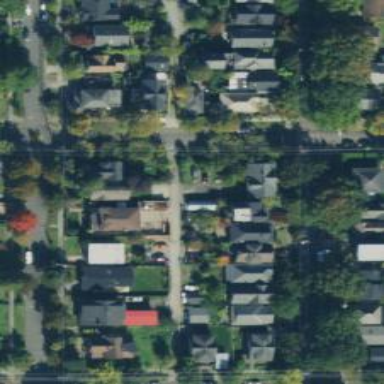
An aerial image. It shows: Alleyway designated as service road.